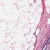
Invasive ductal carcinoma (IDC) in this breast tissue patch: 0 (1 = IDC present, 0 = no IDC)